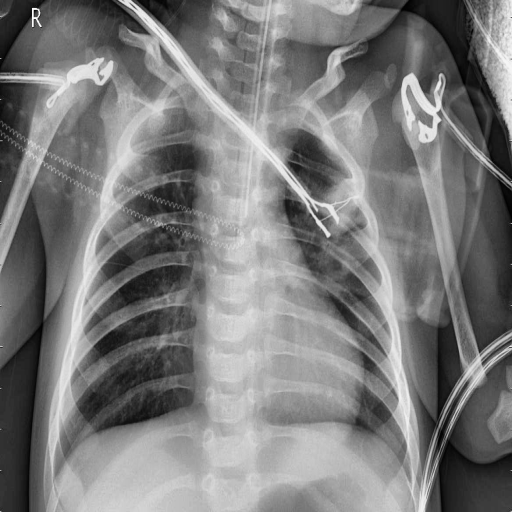
Finding: PNEUMONIA